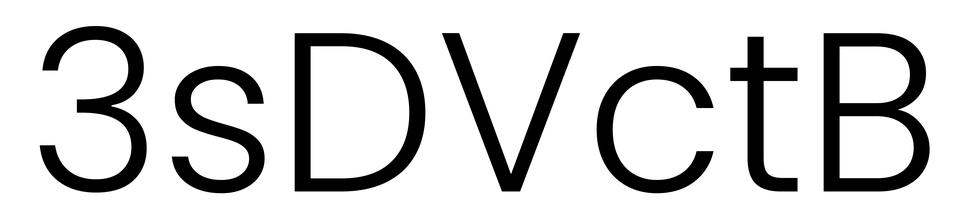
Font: Poppins-Light